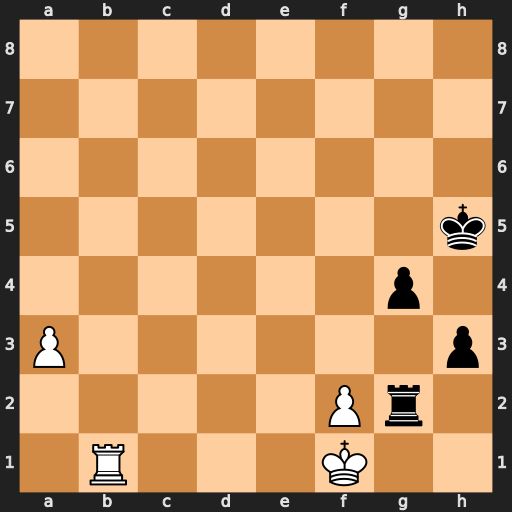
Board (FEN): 8/8/8/7k/6p1/P6p/5Pr1/1R3K2
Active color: w
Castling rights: -
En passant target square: -
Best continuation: Rb3 Kg5 a4 Kf4 a5